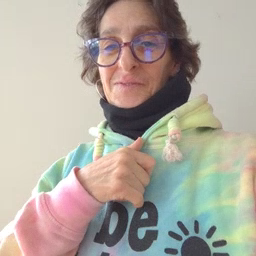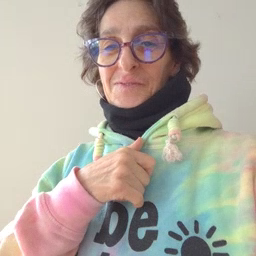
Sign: who